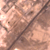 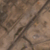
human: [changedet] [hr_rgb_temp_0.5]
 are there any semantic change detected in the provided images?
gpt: New street was created near the existing one.